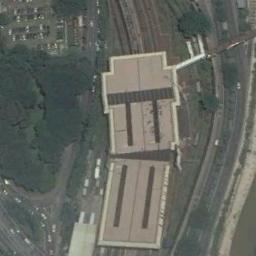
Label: railway_station